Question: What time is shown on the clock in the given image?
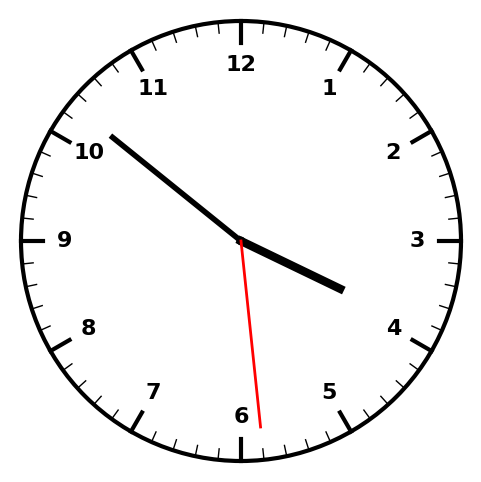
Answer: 03:51:29